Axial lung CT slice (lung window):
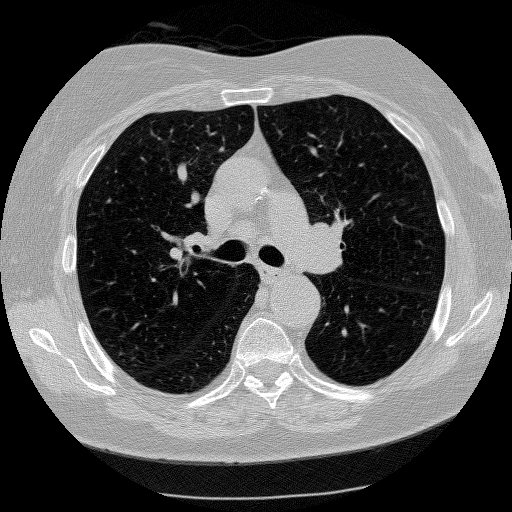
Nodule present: no